Question: I have created a custom toggle button and custom expander. Everything seems to be working fine accept I am not able to view the controls that I have added to the expander.
Here is my custom resource:
'''
<ControlTemplate
x:Key="CustomToggleButton"
TargetType="ToggleButton">
<Grid>
<Grid.ColumnDefinitions>
<ColumnDefinition Width="45"/>
<ColumnDefinition Width="*"/>
</Grid.ColumnDefinitions>
<Image
x:Name="ExpanderImage"
Source="pack://application:,,,/Images/plus.png"
Visibility="Visible"
HorizontalAlignment="Left"
Grid.Column="0"/>
<Label
Grid.Column="1"
Width="160.5"
Height="45"
VerticalContentAlignment="Center"
HorizontalContentAlignment="Center">
<ContentPresenter/>
</Label>
</Grid>
<ControlTemplate.Triggers>
<Trigger Property="IsChecked" Value="True">
<Setter TargetName="ExpanderImage" Property="Source" Value="pack://application:,,,/Images/minus.png"/>
</Trigger>
</ControlTemplate.Triggers>
</ControlTemplate>
<Style
x:Key="CustomExpander"
TargetType="Expander">
<Setter Property="FontFamily" Value="Consolas"/>
<Setter Property="FontSize" Value="12"/>
<Setter Property="Foreground" Value="Black"/>
<Setter Property="Template">
<Setter.Value>
<ControlTemplate TargetType="Expander">
<Border
x:Name="ExpanderOuterBorder"
CornerRadius="0"
BorderThickness="1">
<Border.BorderBrush>
<SolidColorBrush x:Name="ExpanderBorderColor" Color="LightBlue"/>
</Border.BorderBrush>
<Border.Background>
<SolidColorBrush x:Name="ExpanderBackgroundColor" Color="White"/>
</Border.Background>
<Grid>
<ToggleButton
OverridesDefaultStyle="True"
Template="{StaticResource CustomToggleButton}"
IsChecked="{Binding Path=IsExpanded, Mode=TwoWay, RelativeSource={RelativeSource TemplatedParent}}"
Grid.Column="0">
<ToggleButton.Content>
<ContentPresenter ContentSource="Header"/>
</ToggleButton.Content>
</ToggleButton>
</Grid>
</Border>
<ControlTemplate.Triggers>
<EventTrigger RoutedEvent="MouseEnter">
<BeginStoryboard>
<Storyboard>
<ColorAnimation
Storyboard.TargetName="ExpanderBackgroundColor"
Storyboard.TargetProperty="Color"
To="LightBlue"
Duration="0:0:0.1"/>
</Storyboard>
</BeginStoryboard>
</EventTrigger>
<EventTrigger RoutedEvent="MouseLeave">
<BeginStoryboard>
<Storyboard>
<ColorAnimation
Storyboard.TargetName="ExpanderBackgroundColor"
Storyboard.TargetProperty="Color"
To="White"
Duration="0:0:0.1"/>
</Storyboard>
</BeginStoryboard>
</EventTrigger>
</ControlTemplate.Triggers>
</ControlTemplate>
</Setter.Value>
</Setter>
<Style.Triggers>
<Trigger Property="IsMouseOver" Value="True">
<Setter Property="Foreground" Value="White"/>
</Trigger>
</Style.Triggers>
</Style>
'''
Here is the code in the main Window, I used bogus controls:
'''
<Grid>
<Grid.RowDefinitions>
<RowDefinition Height="100"/>
<RowDefinition Height="*"/>
</Grid.RowDefinitions>
<Grid.ColumnDefinitions>
<ColumnDefinition Width="*" MinWidth="10"/>
<ColumnDefinition Width="2"/>
<ColumnDefinition Width="*"/>
<ColumnDefinition Width="*"/>
<ColumnDefinition Width="*"/>
</Grid.ColumnDefinitions>
<ScrollViewer
Grid.Row="1"
Grid.Column="0"
VerticalScrollBarVisibility="Auto"
HorizontalScrollBarVisibility="Auto">
<Grid Background="White">
<Expander
VerticalAlignment="Top"
Height="45"
Width="205.5"
Style="{StaticResource CustomExpander}"
Header="Transactions"
IsExpanded="True">
<Grid>
<Label Foreground="Black">Testing</Label>
<Button
x:Name="AddTransactionButton"
Content="Add Transaction"
Height="100"
Width="75"/>
</Grid>
</Expander>
</Grid>
</ScrollViewer>
<GridSplitter
Grid.Row="1"
Grid.Column="1"
HorizontalAlignment="Left"
VerticalAlignment="Stretch"
Width="2"/>
</Grid>
'''
Here is the picture, I am not able to see the label and button I have added to the expander:

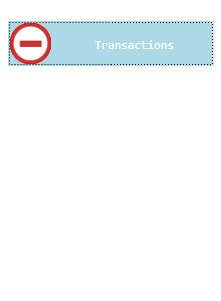
Answer: The Template in your "CustomExpander" is incomplete. You haven't placed the 'ContentPresenter' for the actual content nor the trigger to control it. Please take a look at this and note the new grid with the "ContentRow" 'RowDefinition' with Height="0" and the new trigger to expand it:
'''
<Setter Property="Template">
<Setter.Value>
<ControlTemplate TargetType="Expander">
<Grid>
<Grid.RowDefinitions>
<RowDefinition Height="Auto"/>
<RowDefinition Name="ContentRow" Height="0"/>
</Grid.RowDefinitions>
<Border x:Name="ExpanderOuterBorder"
CornerRadius="0"
BorderThickness="1">
<Border.BorderBrush>
<SolidColorBrush x:Name="ExpanderBorderColor" Color="LightBlue"/>
</Border.BorderBrush>
<Border.Background>
<SolidColorBrush x:Name="ExpanderBackgroundColor" Color="White"/>
</Border.Background>
<Grid>
<ToggleButton
OverridesDefaultStyle="True"
Template="{StaticResource CustomToggleButton}"
IsChecked="{Binding Path=IsExpanded, Mode=TwoWay, RelativeSource={RelativeSource TemplatedParent}}"
Grid.Column="0">
<ToggleButton.Content>
<ContentPresenter ContentSource="Header"/>
</ToggleButton.Content>
</ToggleButton>
</Grid>
</Border>
<Border Name="Content"
Grid.Row="1">
<ContentPresenter/>
</Border>
</Grid>
<ControlTemplate.Triggers>
<EventTrigger RoutedEvent="MouseEnter">
<BeginStoryboard>
<Storyboard>
<ColorAnimation
Storyboard.TargetName="ExpanderBackgroundColor"
Storyboard.TargetProperty="Color"
To="LightBlue"
Duration="0:0:0.1"/>
</Storyboard>
</BeginStoryboard>
</EventTrigger>
<EventTrigger RoutedEvent="MouseLeave">
<BeginStoryboard>
<Storyboard>
<ColorAnimation
Storyboard.TargetName="ExpanderBackgroundColor"
Storyboard.TargetProperty="Color"
To="White"
Duration="0:0:0.1"/>
</Storyboard>
</BeginStoryboard>
</EventTrigger>
<Trigger Property="IsExpanded" Value="True">
<Setter TargetName="ContentRow" Property="Height" Value="{Binding ElementName=Content, Path=Height}" />
</Trigger>
</ControlTemplate.Triggers>
</ControlTemplate>
</Setter.Value>
'''